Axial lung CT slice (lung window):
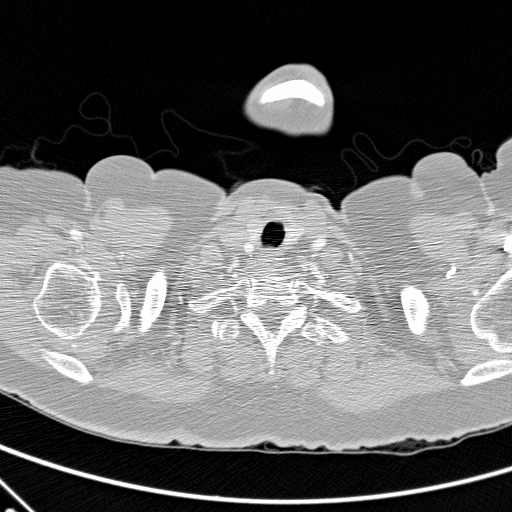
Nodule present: no